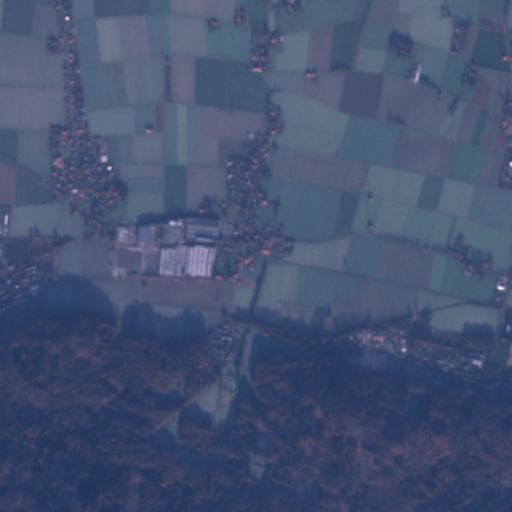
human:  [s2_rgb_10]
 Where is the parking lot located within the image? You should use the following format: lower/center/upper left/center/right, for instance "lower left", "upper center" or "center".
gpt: The parking lot is located in the center left of the image.
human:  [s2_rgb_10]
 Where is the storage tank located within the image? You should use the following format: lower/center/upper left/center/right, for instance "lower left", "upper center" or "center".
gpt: The storage tank is located in the lower center of the image.
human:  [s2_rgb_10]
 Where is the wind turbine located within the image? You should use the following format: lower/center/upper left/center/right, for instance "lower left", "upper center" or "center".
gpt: The wind turbine is located in the center right of the image.
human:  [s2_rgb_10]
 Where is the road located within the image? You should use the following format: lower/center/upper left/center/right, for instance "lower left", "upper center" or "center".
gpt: There is no road in the image.